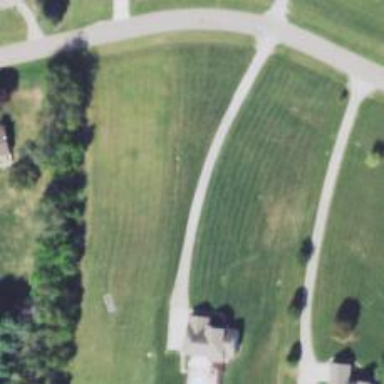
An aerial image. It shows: Driveway leading to service road.